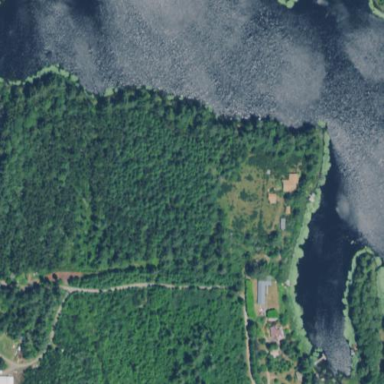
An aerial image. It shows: Beautiful lake surrounded by nature.